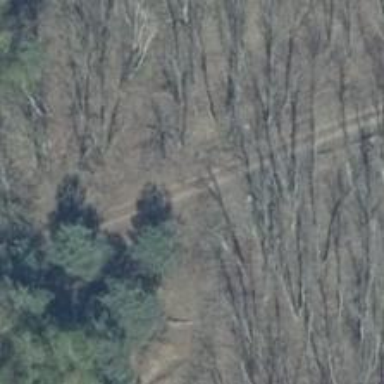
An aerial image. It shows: Track road with grade4 tracktype.